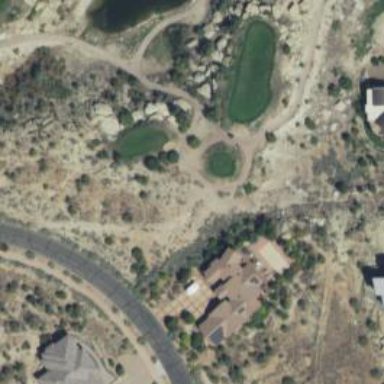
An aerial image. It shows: Path for golf carts.